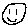
Label: smiley face